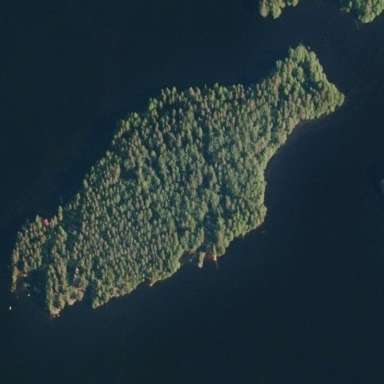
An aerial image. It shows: Island covered with forest.